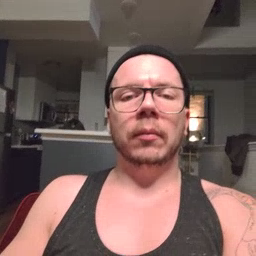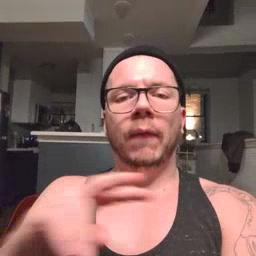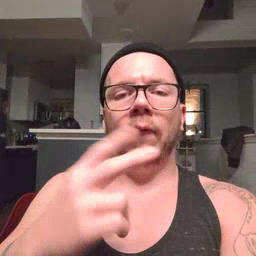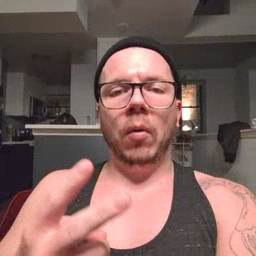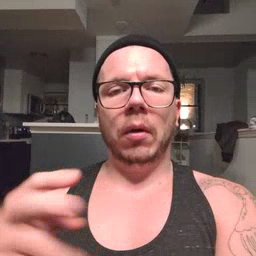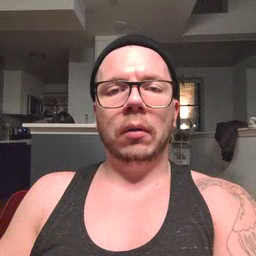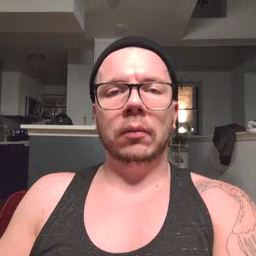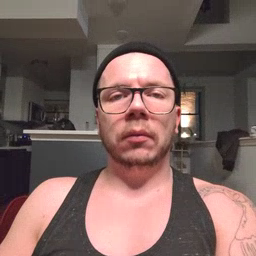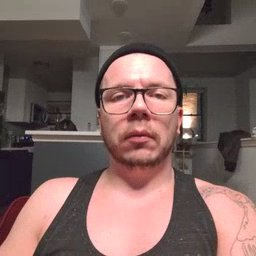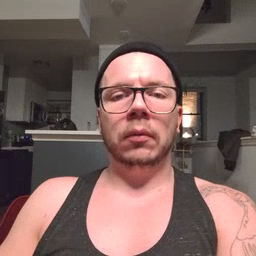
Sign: fall